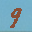
Label: 9